Field crop: tomato
Growth stage: 2
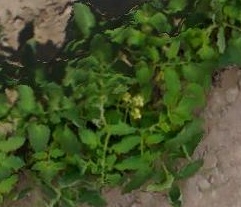
Species: tomato